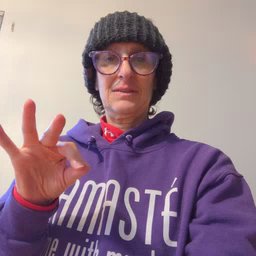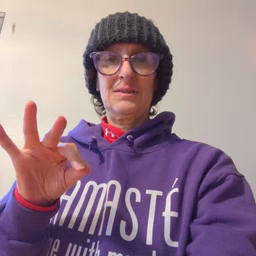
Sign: eye